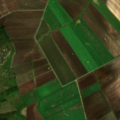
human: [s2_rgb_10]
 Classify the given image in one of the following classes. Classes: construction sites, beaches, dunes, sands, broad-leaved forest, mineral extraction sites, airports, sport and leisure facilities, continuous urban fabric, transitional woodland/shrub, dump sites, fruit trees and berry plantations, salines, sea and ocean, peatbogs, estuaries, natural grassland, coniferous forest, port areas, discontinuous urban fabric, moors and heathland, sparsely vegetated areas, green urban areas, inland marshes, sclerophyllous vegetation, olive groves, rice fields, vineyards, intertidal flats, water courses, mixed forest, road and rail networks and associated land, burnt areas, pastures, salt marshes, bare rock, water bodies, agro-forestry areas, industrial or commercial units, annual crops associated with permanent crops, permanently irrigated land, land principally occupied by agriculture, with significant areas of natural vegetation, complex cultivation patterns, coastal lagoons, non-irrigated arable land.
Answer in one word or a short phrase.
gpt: non-irrigated arable land, mixed forest